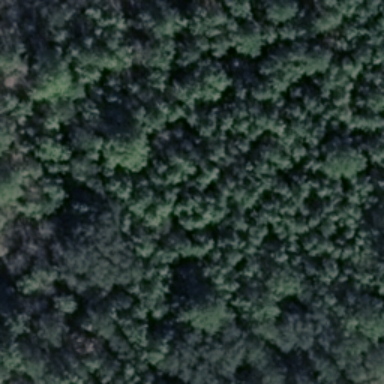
This is a dense forest with lots of dark green trees .